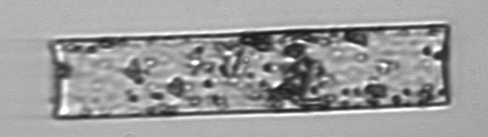
Label: Guinardia_flaccida